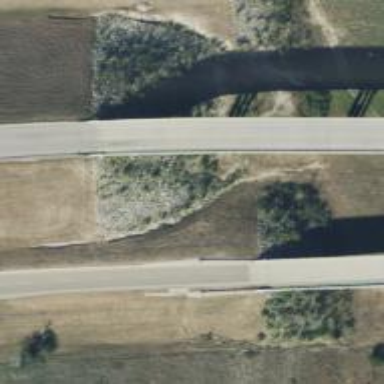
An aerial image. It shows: Expressway with asphalt surface classified as trunk highway.